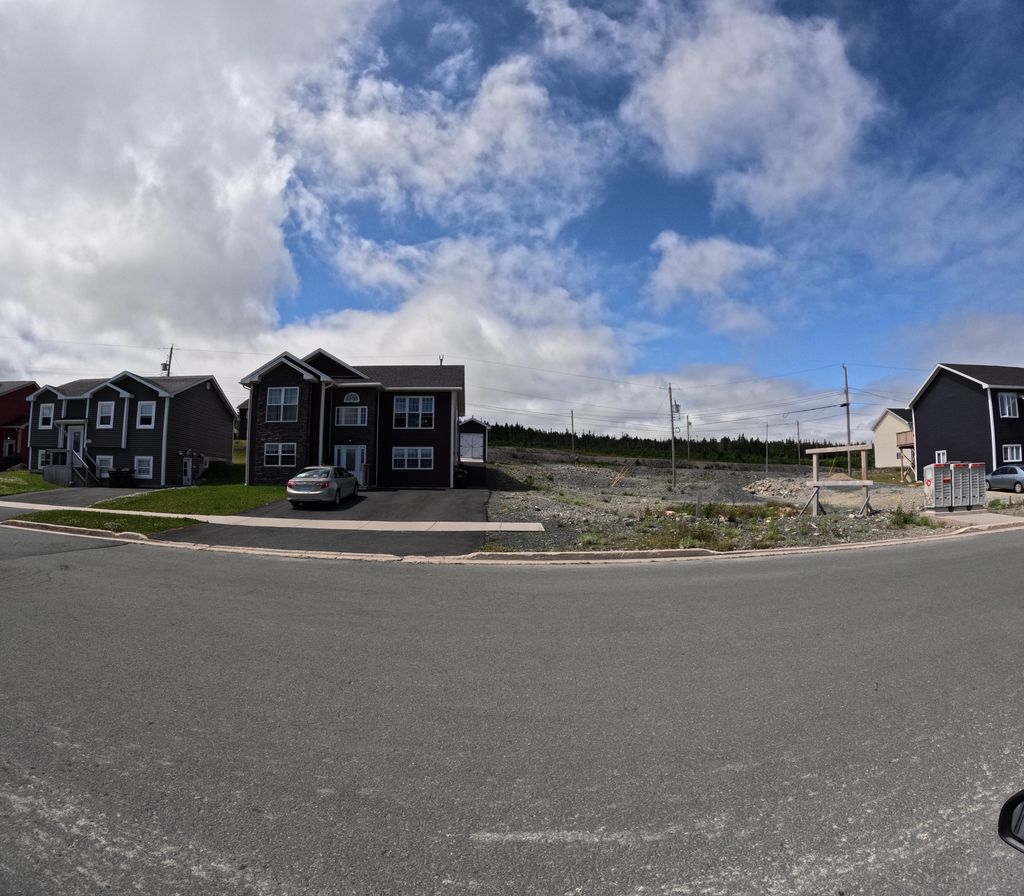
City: st_johns